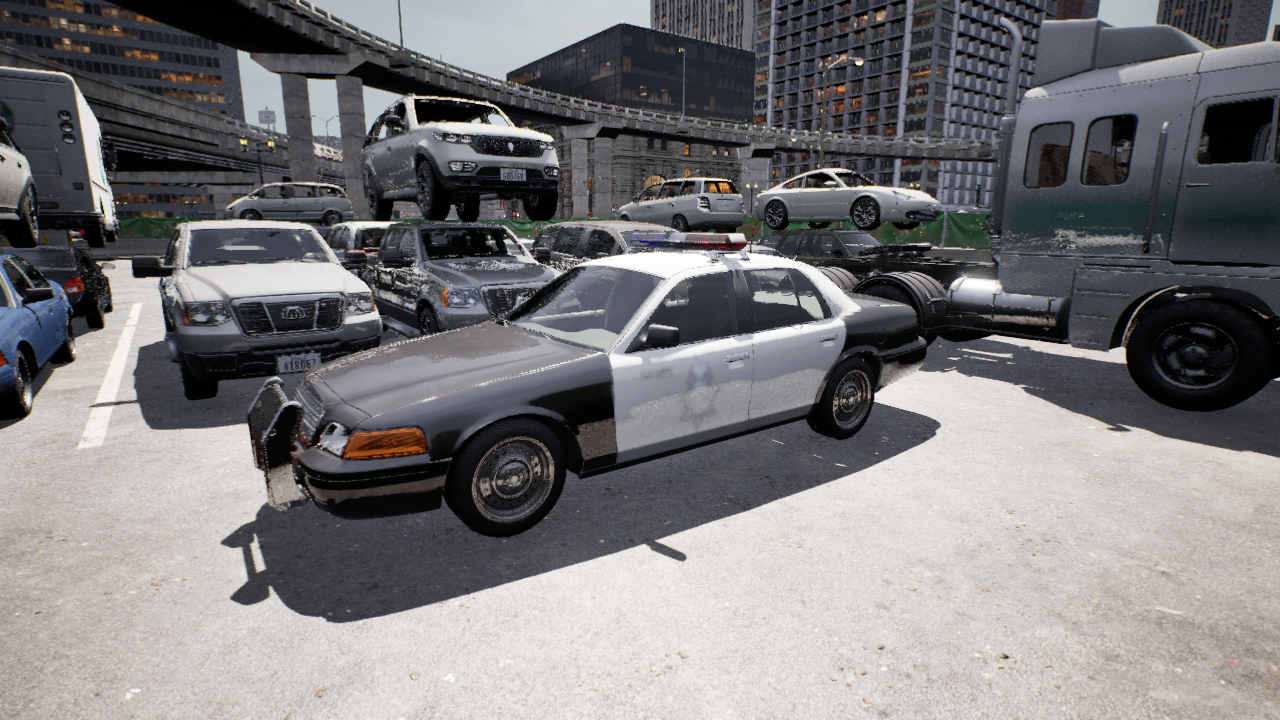
Venue: arterial
Lighting: clear day
Vehicle rig: sedan